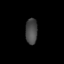
Tissue: lung
Cell type: Endothelial cells
Senescence score: 0.5924
Nuclear area (px): 305
Mean DAPI intensity: 71.016